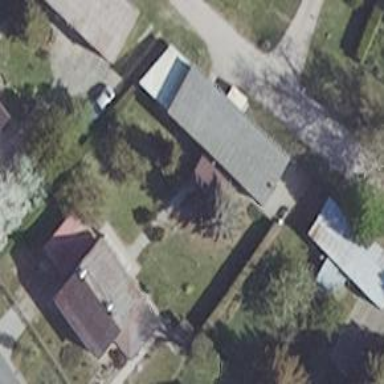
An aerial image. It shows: Shed building.